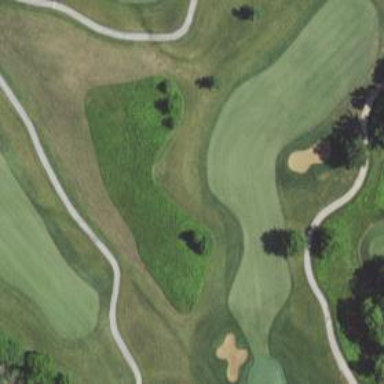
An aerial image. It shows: Golf hole.